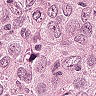
Metastatic tissue present: yes